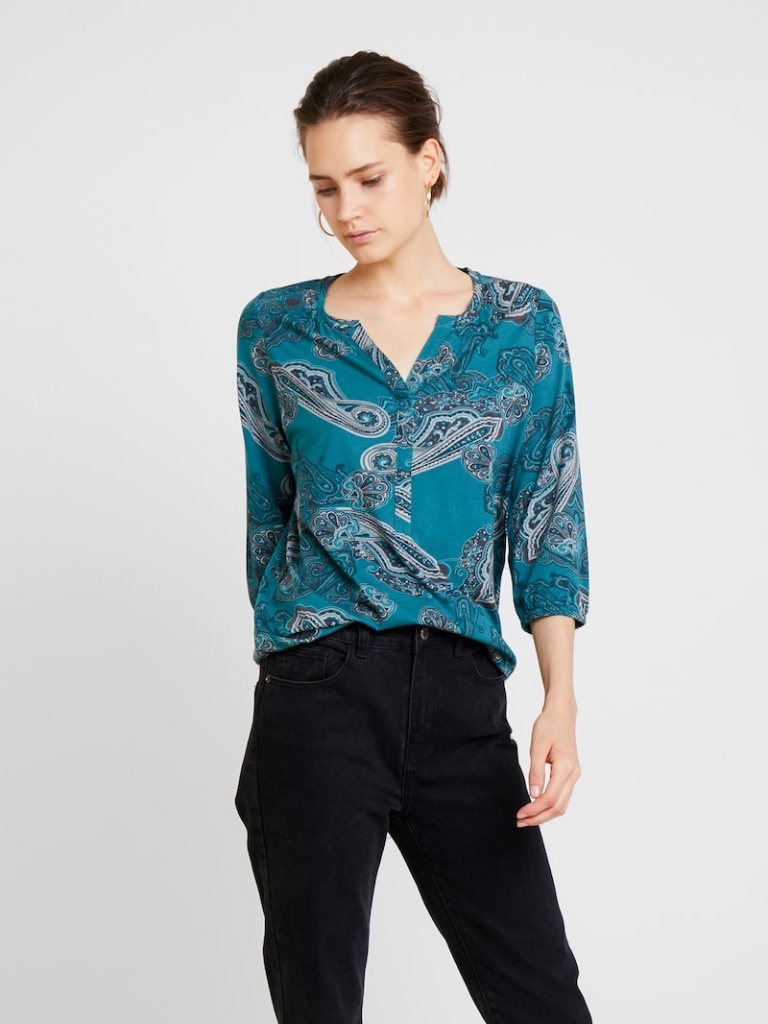
cotton relaxed a long-sleeved with rolled-up sleeves hip length French Tucked v-neck blouse